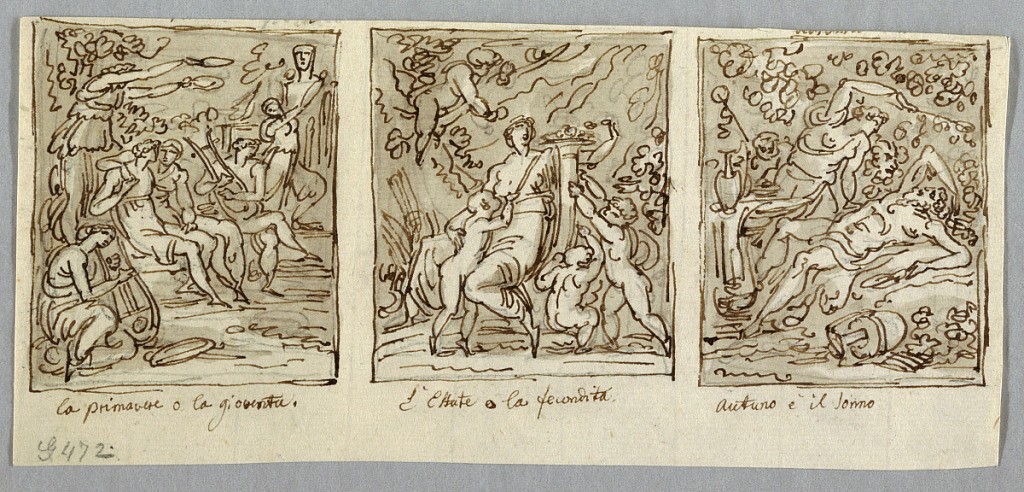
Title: Spring, Summer, Fall.
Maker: Felice Giani, Italian, 1758–1823
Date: ca. 1790
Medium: Pen and brown ink, brush and brown wash over traces of graphite on cream laid paper
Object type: Drawing
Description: Loving couple seated between two players of lyres. Woman holds two wreaths over it. Diagonal composition. Girl shown in indistinct action before hermae. At center, seated woman receives filled cornucopia from two children. Another child suckles her right breast. Fourth watches happenings from tree. At right, Silenus lies sleeping upon his back, surrounded by drinking vessels and jars. Girl leans over him, Satyr and another man watching.